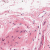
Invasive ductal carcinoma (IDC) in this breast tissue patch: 0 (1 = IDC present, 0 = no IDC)